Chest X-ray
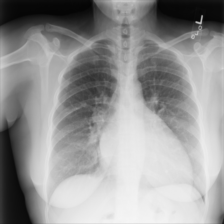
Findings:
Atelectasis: negative
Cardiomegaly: positive
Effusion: negative
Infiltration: negative
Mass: negative
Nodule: negative
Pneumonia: negative
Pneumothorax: negative
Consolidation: negative
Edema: negative
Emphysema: negative
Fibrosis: negative
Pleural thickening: negative
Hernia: negative